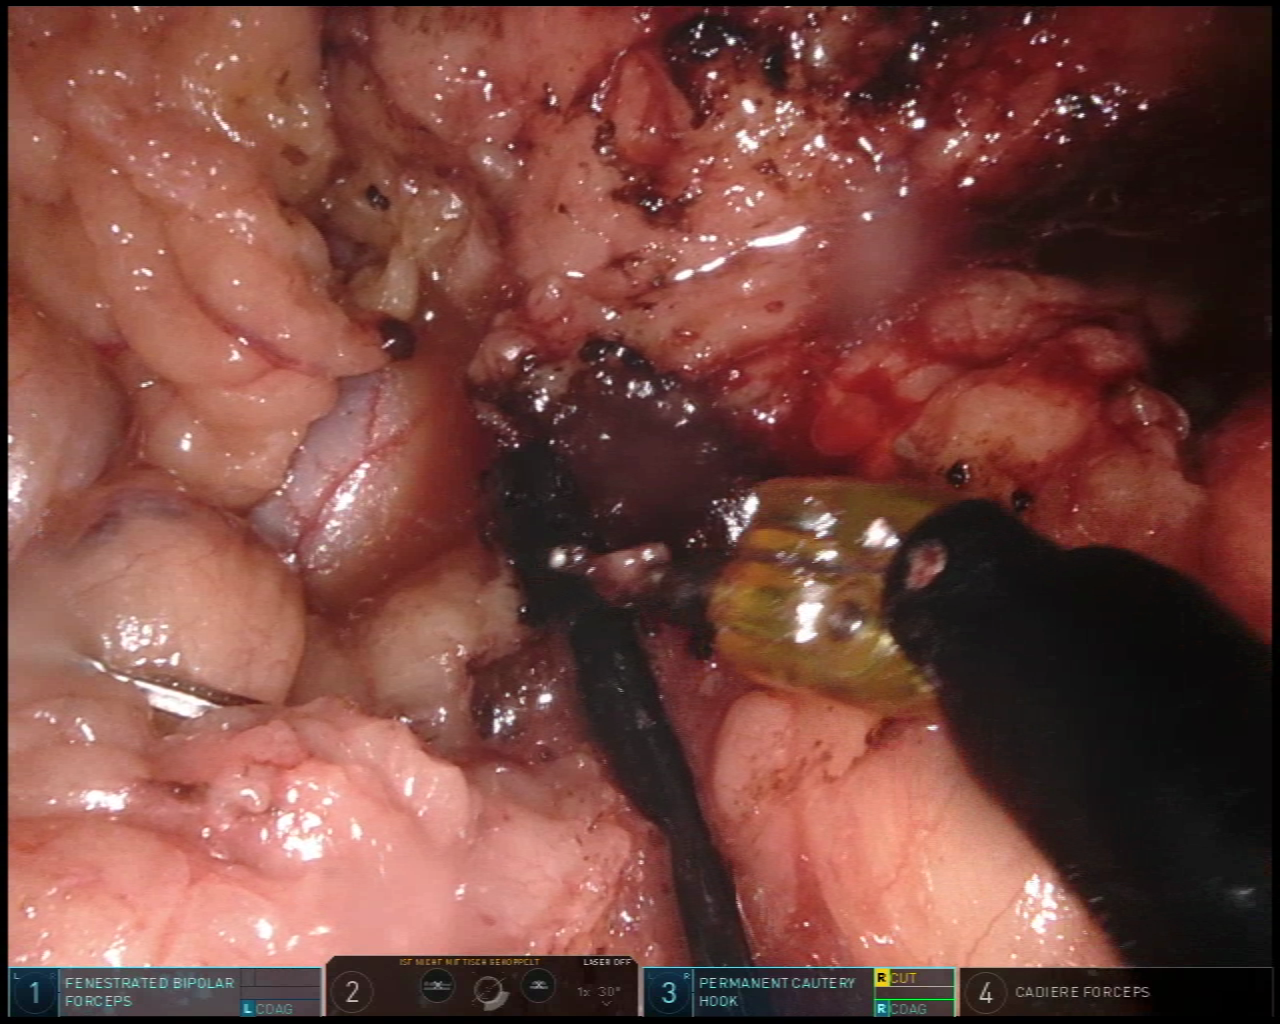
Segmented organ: stomach
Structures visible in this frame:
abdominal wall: no
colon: no
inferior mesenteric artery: no
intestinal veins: no
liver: no
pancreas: no
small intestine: no
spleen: no
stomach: yes
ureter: no
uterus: no
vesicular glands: no